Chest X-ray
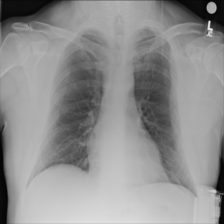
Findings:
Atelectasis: negative
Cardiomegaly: negative
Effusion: negative
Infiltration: negative
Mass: negative
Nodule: negative
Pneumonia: negative
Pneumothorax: negative
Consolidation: negative
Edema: negative
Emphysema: negative
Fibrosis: negative
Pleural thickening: negative
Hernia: negative